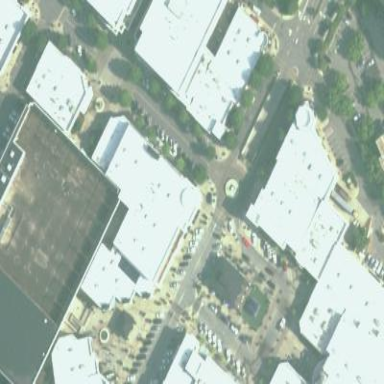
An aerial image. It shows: Commercial building.